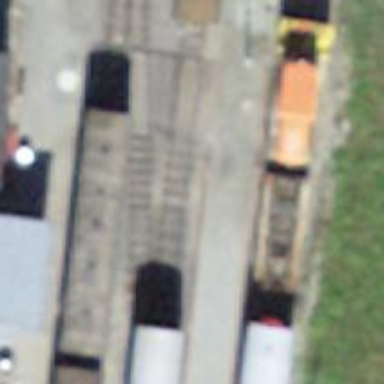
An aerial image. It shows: Platform for public transport and railway services.